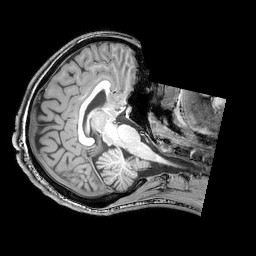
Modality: T1w
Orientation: axial
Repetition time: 0.00828 s
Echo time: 0.00388 s